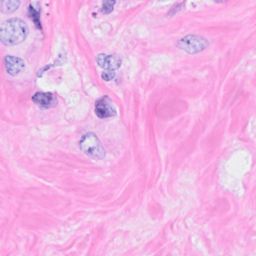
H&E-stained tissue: Breast